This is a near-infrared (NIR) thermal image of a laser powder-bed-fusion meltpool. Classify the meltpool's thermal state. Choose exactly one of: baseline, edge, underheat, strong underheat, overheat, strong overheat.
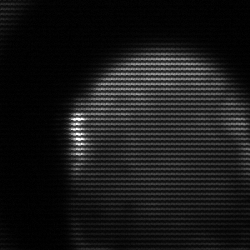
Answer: edge